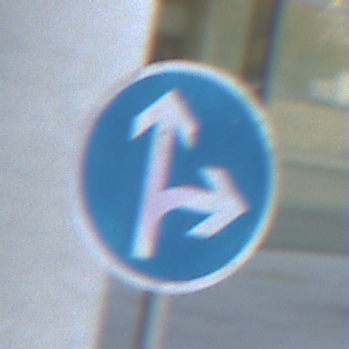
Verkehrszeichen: VorgeschriebeneFahrtrichtungGeradeausOderRechts
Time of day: SunriseSunset
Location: Outdoor (Urban)
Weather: PartlyCloudy
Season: NotSpecified
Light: Natural